Field crop: maize
Growth stage: 1
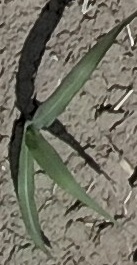
Species: sorghum